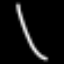
Label: line